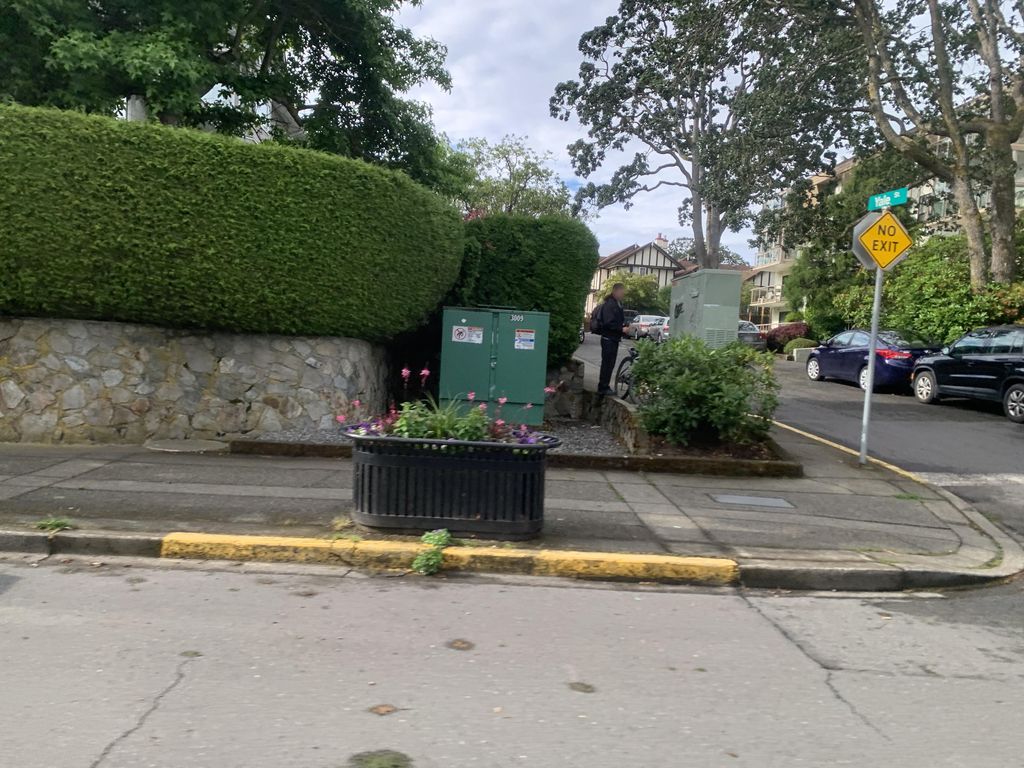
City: victoria